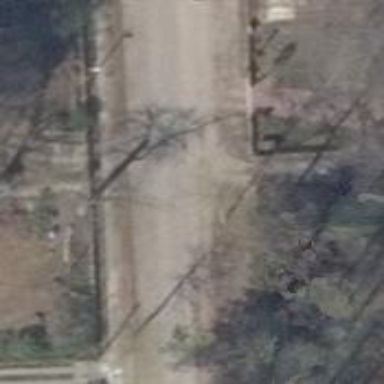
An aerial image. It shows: Residential road.